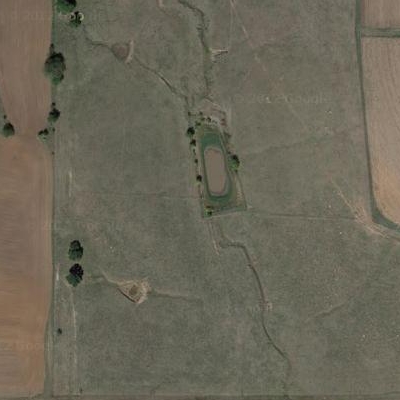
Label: aGrass